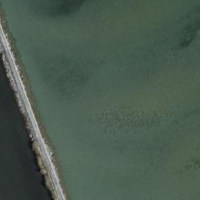
EUNIS habitat code: 14
Species observed at this site:
Podiceps cristatus
Cymbalaria muralis
Cygnus olor
Mergus merganser